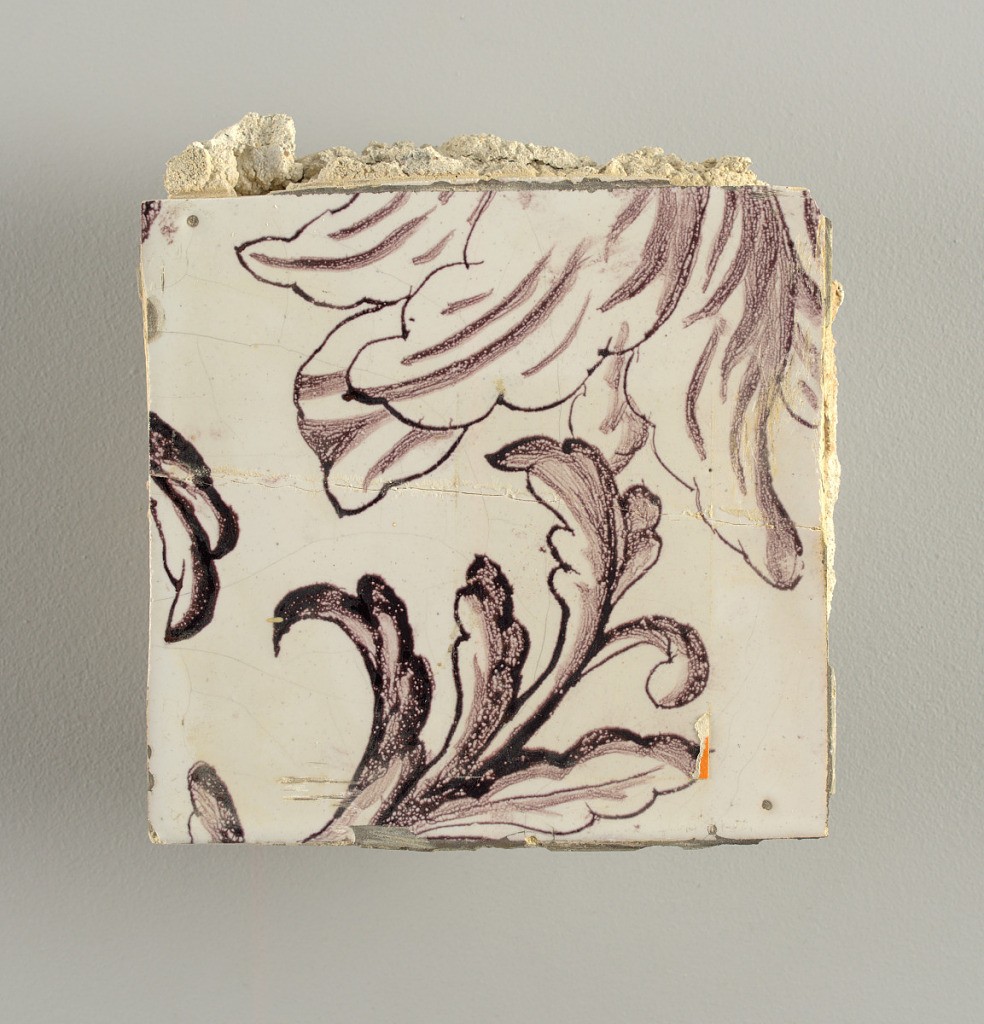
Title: Wall facing
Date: ca. 1725
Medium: Tin-glazed earthenware, underglaze
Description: Horizontal rectangle.  Thirty-seven tiles wide and twenty-one high with opening for door or window nineteen and one-half tiles high and twelve wide.  To left and right of opening, centered canopy above. Left, woman representing Hope, right, a sculputure urn.  Centered above opening, a mascaron.  Arabesque design of foliage.